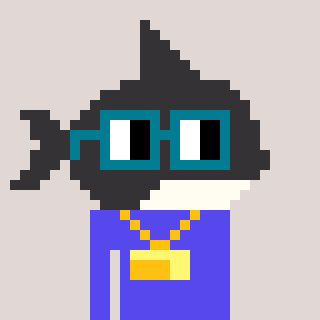
a pixel art character with square dark green glasses, a orca-shaped head and a computerblue-colored body on a warm background